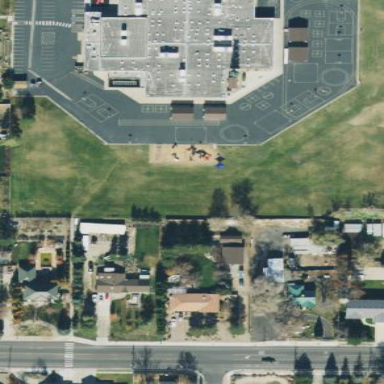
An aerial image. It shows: Asphalt schoolyard.